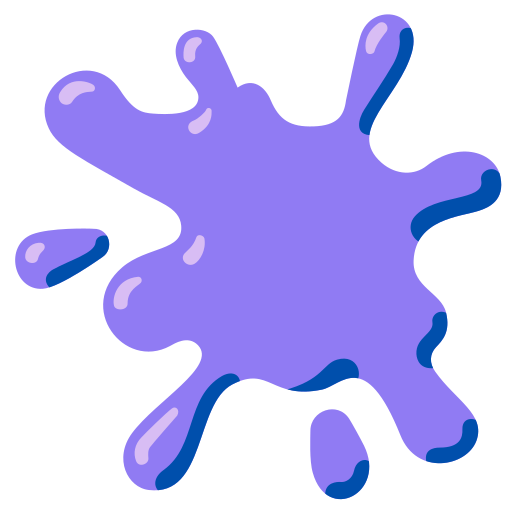
Emoji: 🫟